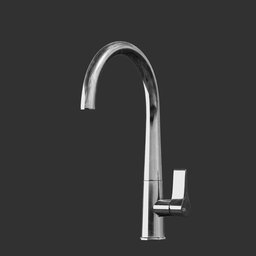
Label: appliances